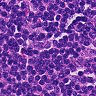
Metastatic tissue present: no